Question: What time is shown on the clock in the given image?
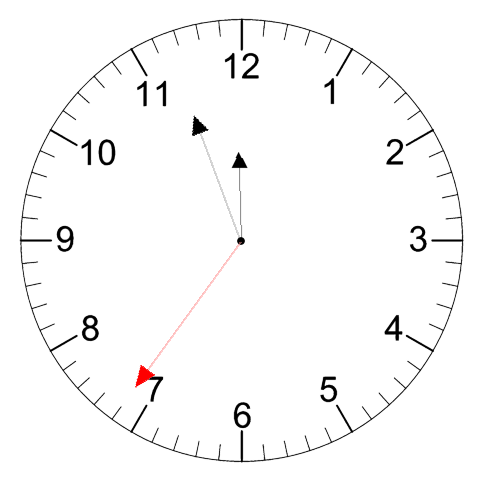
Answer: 11:56:36